Question: I have a collection of Java Beans which I want to iterate in the JSP using iterator tag.
What is the default order in which the list is sorted by this tag?
Because it does not iterate in the order in which the beans were added in the list.
This is the struts action class code:
'''
public String getUsersTraceJSP() {
try {
Map session = ActionContext.getContext().getSession();
Properties properties = new Properties();
InitialContext ic = new InitialContext(properties);
PartnerSessionBeanRemote bIRemote = (PartnerSessionBeanRemote) ic.lookup(PartnerSessionBeanRemote.class.getName());
UserLoginTraceForm ultf = bIRemote.getUserLoginTrace(Long.parseLong(userId));
for (UserLoginTraceForm uu : ultf.getUltList()) {
System.out.println("ULT ID | " + uu.getUltId());
}
session.put("ULTF", ultf);
} catch (Exception e) {
e.printStackTrace();
Logger.printError("ERROR", "AppFilesAction.getUsersTraceJSP() ", e);
}
return "success";
}
'''
'System.out.println("ULT ID | " + uu.getUltId())' gives this output:
'''
INFO: ULT ID | 91
INFO: ULT ID | 9
INFO: ULT ID | 86
INFO: ULT ID | 84
INFO: ULT ID | 83
INFO: ULT ID | 82
INFO: ULT ID | 81
INFO: ULT ID | 8
INFO: ULT ID | 74
INFO: ULT ID | 73
INFO: ULT ID | 72
INFO: ULT ID | 71
INFO: ULT ID | 70
INFO: ULT ID | 7
INFO: ULT ID | 69
INFO: ULT ID | 68
INFO: ULT ID | 67
INFO: ULT ID | 66
INFO: ULT ID | 65
INFO: ULT ID | 64
INFO: ULT ID | 63
INFO: ULT ID | 62
INFO: ULT ID | 61
INFO: ULT ID | 6
INFO: ULT ID | 5
INFO: ULT ID | 49
INFO: ULT ID | 48
INFO: ULT ID | 47
INFO: ULT ID | 46
INFO: ULT ID | 45
INFO: ULT ID | 44
INFO: ULT ID | 43
INFO: ULT ID | 42
INFO: ULT ID | 41
INFO: ULT ID | 40
INFO: ULT ID | 4
INFO: ULT ID | 39
INFO: ULT ID | 38
INFO: ULT ID | 37
INFO: ULT ID | 36
INFO: ULT ID | 35
INFO: ULT ID | 34
INFO: ULT ID | 33
INFO: ULT ID | 32
INFO: ULT ID | 31
INFO: ULT ID | 30
'''
And the JSP Is:
and the Output is This:

'''
<div class="row" style="height:92.5%;padding-left: 1%;padding-right: 1%;overflow: auto">
<div id="tableDiv" >
<table id="formList" class="display" cellspacing="0" width="100%">
<thead style="background-color: #BDC6E7">
<tr>
<th>ultId>
<th>Login Time</th>
<th>IP Address</th>
</tr>
</thead>
<tbody>
<s:iterator value="#session.ULTF.ultList">
<tr>
<td><s:property value="ultId"/></td>
<td><s:property value="loginTime"/></td>
<td><s:property value="ipAddress"/></td>
</tr>
</s:iterator>
</tbody>
</table>
</div>
</div>
'''
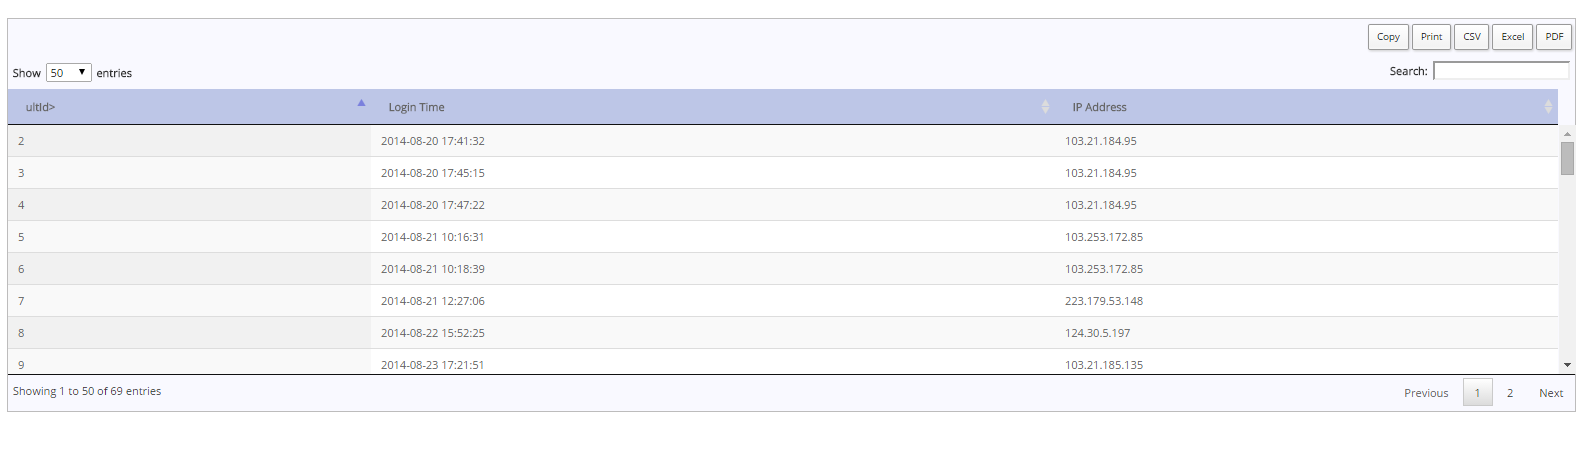
Answer: If you need a 'Collection' that preserves the insertion order of its elements, then use a 'List', that is intrisically ordered, or a class starting with 'Linked', like 'LinkedHashSet', 'LinkedHashMap', etc... that is what makes them different from the other implementations. Read more on <URL>.